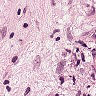
Metastatic tissue present: yes